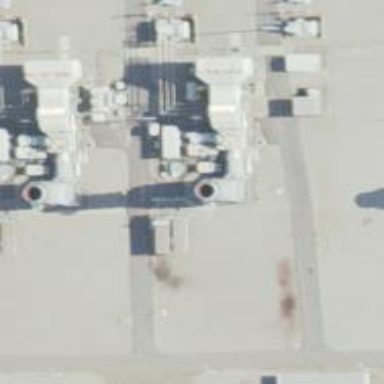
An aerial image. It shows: Gas-powered generator. It is gas turbine type generator.